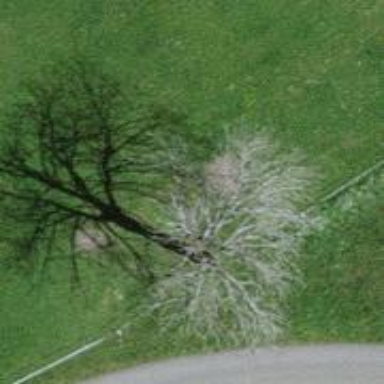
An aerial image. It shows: Single tag "natural: tree."